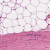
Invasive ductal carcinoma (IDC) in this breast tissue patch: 0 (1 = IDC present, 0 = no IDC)